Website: macys
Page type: customer-info-address
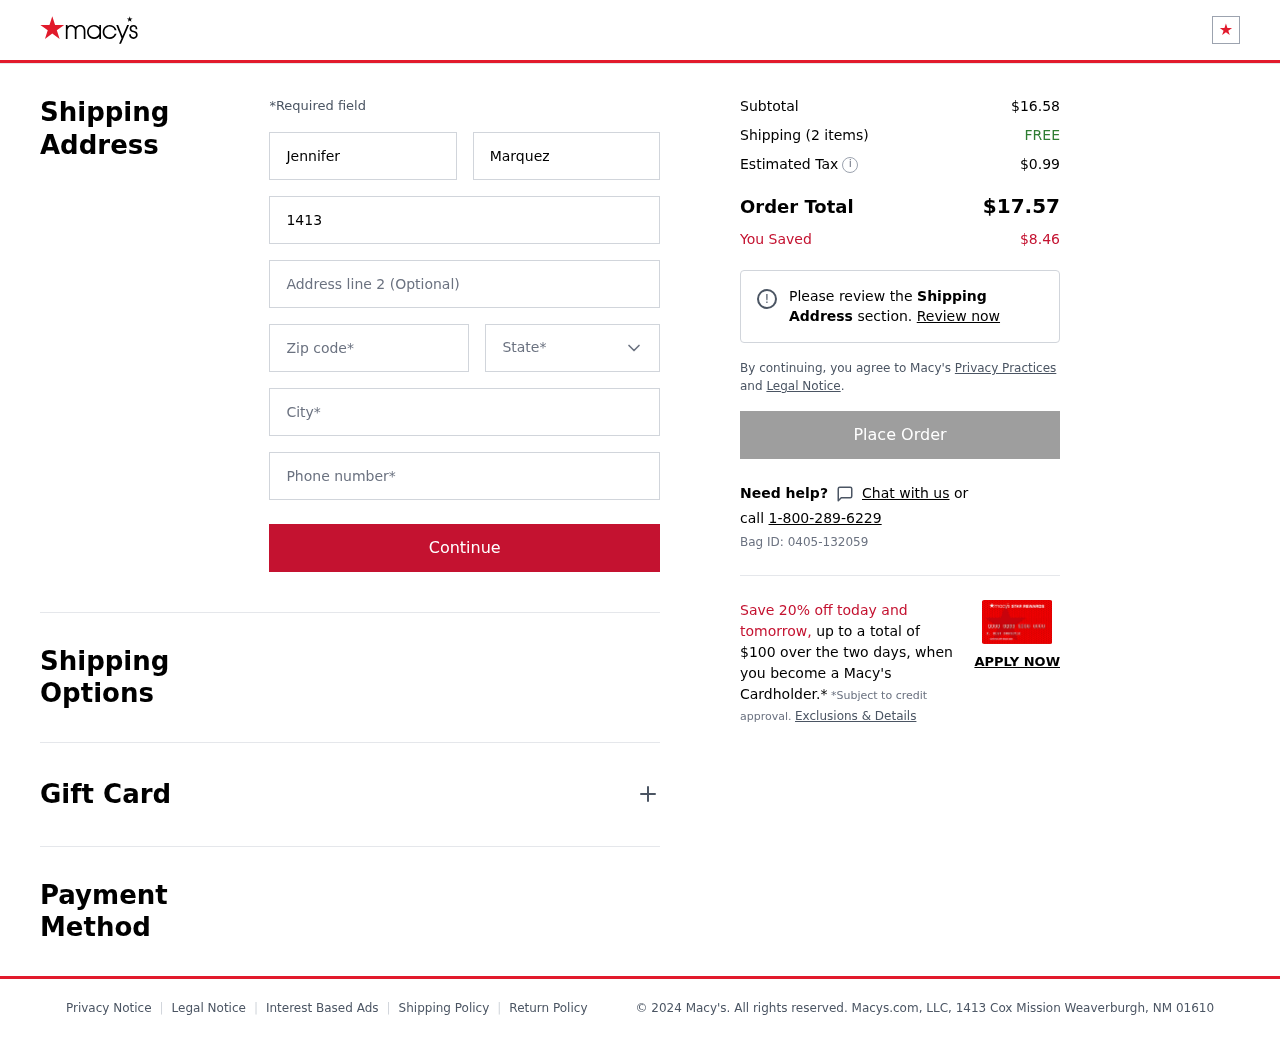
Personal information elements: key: PII_CITY
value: Weaverburgh
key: PII_FIRSTNAME
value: Jennifer
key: PII_LASTNAME
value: Marquez
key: PII_PHONE
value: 7835991416
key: PII_POSTCODE
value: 01610
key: PII_STATE
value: New Mexico
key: PII_STREET
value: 1413 Cox Mission
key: PII_STREET2
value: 4701 Juarez Mountain Suite 488
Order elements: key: ORDER_SUBTOTAL
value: $16.58
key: ORDER_NUM_ITEMS
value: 2
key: ORDER_SHIPPING_COST
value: FREE
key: ORDER_TAX
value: $0.99
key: ORDER_TOTAL
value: $17.57
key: ORDER_SAVINGS
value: $8.46
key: ORDER_BAG_ID
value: Bag ID: 0405-132059